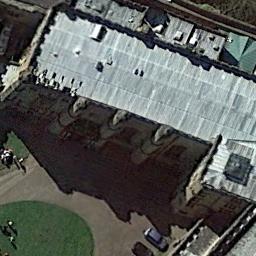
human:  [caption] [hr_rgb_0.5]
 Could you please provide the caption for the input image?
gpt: The white palace has a square and some cars parked next to the palace .

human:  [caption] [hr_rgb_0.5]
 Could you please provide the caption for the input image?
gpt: The palace is on the open place .

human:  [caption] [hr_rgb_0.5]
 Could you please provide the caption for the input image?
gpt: Several cars are beside the palace .

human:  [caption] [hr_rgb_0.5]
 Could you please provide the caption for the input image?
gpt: There is a wide road next to the palace .

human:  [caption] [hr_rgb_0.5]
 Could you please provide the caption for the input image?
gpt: There are two green lawns beside the white palace .